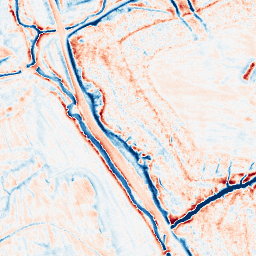
Category: edge_preserving
Decomposition family: anisotropic_diffusion
Decomposition parameters: iterations: 50
kappa: 10
gamma: 0.1
Upsampling method: regularized
Upsampling parameters: scale: 4
lambda_reg: 0.01
Upsampling scale: 4